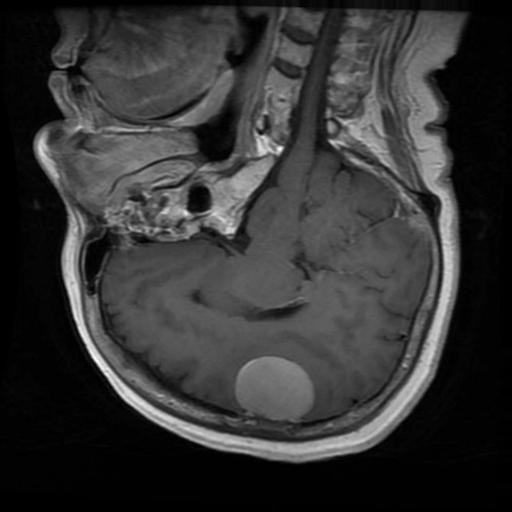
Label: meningioma